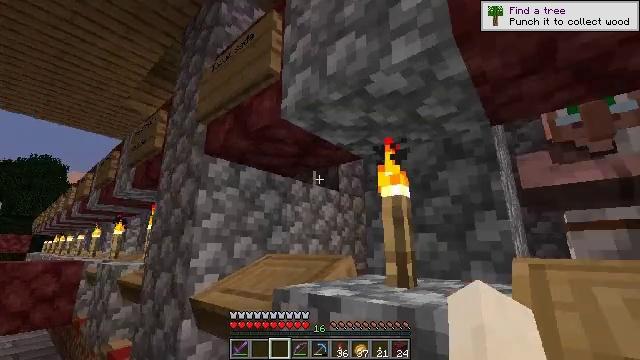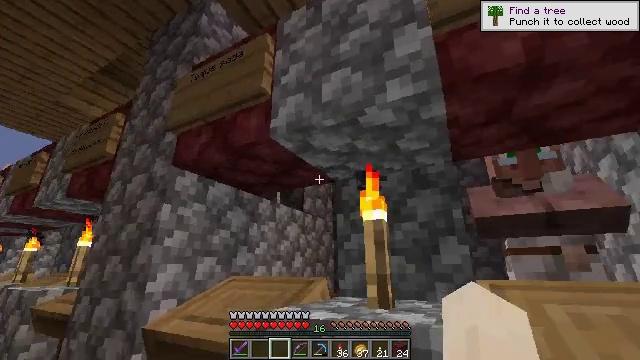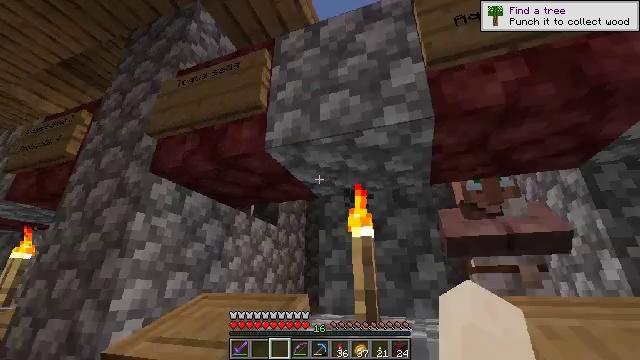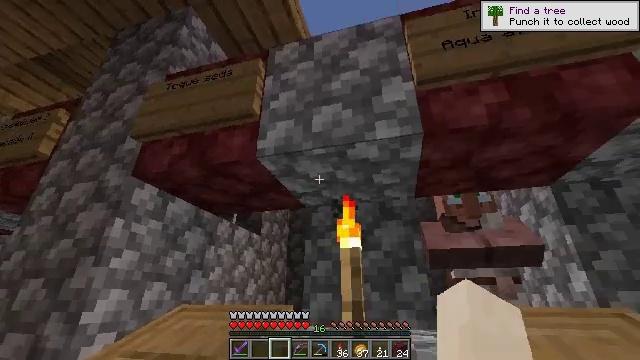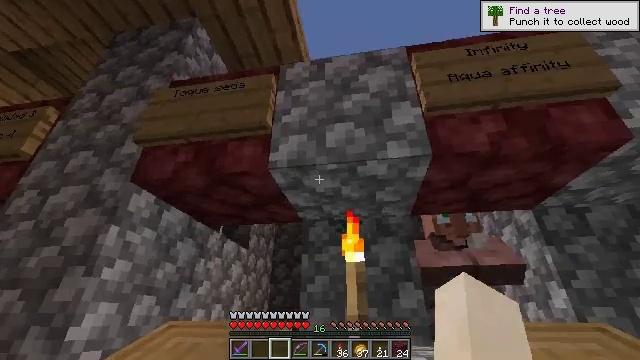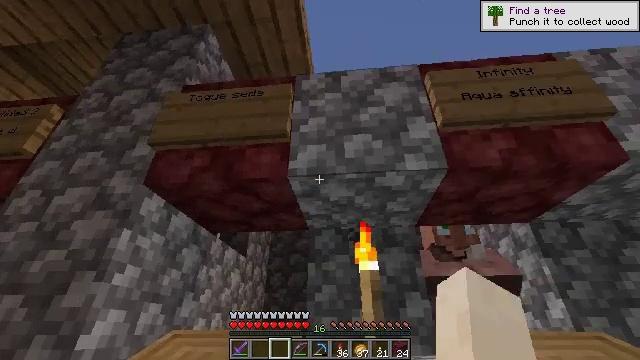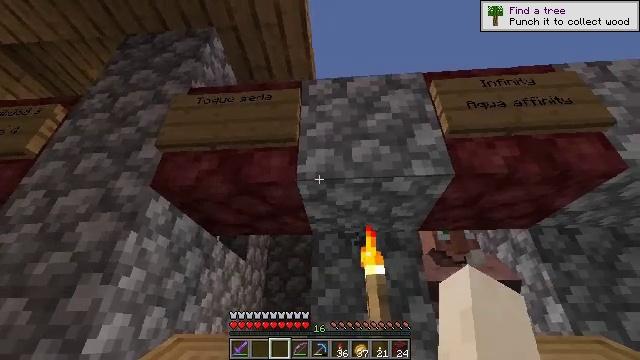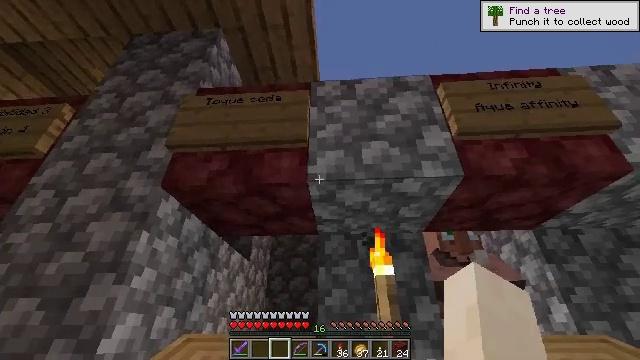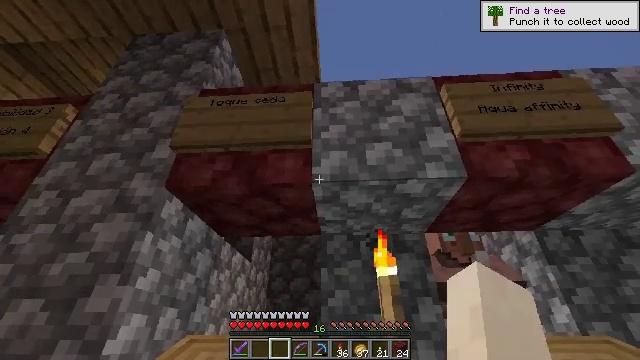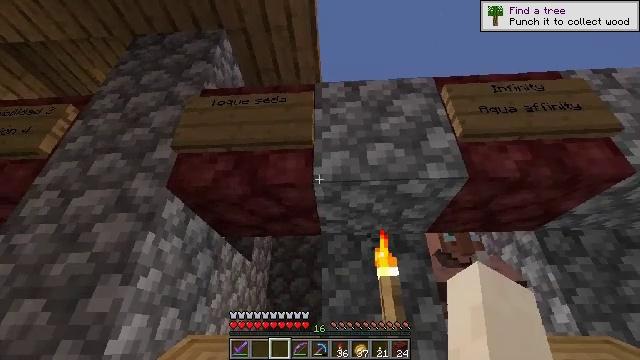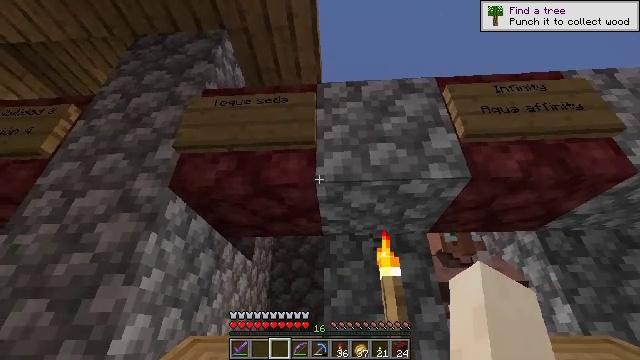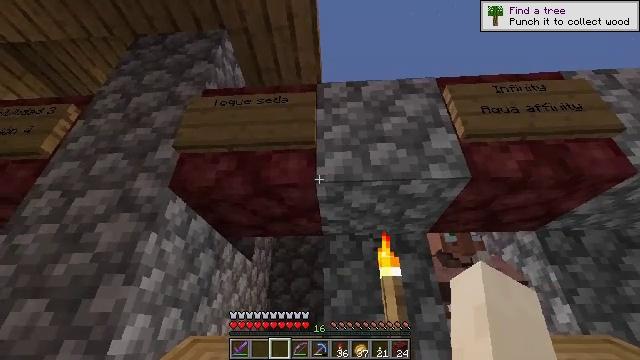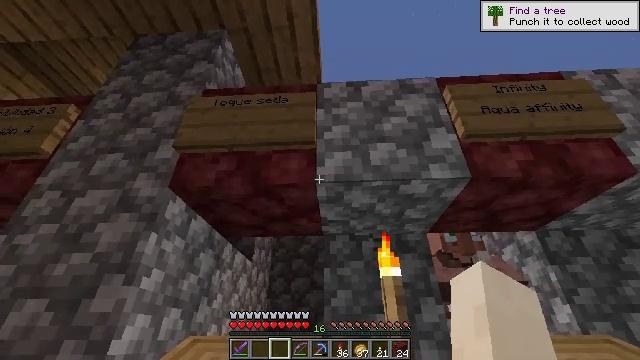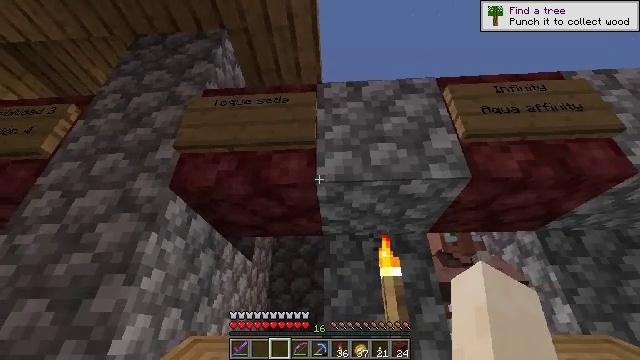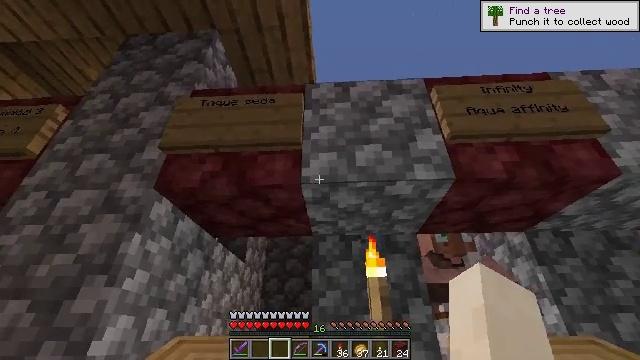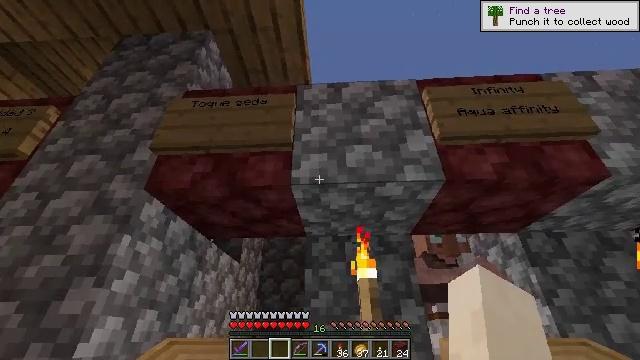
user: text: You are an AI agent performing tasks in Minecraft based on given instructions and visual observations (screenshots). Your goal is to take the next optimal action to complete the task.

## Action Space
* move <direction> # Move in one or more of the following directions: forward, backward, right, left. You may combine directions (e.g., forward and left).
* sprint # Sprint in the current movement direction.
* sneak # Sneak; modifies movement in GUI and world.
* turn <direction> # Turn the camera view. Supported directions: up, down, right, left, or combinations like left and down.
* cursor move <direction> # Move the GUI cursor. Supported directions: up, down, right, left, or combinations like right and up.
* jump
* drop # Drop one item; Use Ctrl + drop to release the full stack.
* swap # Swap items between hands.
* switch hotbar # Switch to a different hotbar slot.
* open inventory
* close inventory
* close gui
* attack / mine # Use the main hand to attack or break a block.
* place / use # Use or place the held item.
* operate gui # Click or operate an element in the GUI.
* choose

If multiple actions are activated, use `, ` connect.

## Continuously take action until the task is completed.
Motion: motion action
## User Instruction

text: Collect the oak wall sign by mining it.
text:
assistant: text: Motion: move left, turn right and up
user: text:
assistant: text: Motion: move left, turn right and up
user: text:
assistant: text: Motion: move left, turn right and up
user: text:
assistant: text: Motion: move left, turn right and up
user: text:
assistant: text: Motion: turn right and up
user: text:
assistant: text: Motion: turn right
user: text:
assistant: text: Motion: no_op
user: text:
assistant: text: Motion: no_op
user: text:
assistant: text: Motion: no_op
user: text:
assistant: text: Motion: no_op
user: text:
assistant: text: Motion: no_op
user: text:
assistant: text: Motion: no_op
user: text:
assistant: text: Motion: no_op
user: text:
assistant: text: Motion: move right
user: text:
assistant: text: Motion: move right
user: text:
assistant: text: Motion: move right
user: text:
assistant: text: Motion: move right
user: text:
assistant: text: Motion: move right
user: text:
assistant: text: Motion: move right
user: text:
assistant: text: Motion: move right
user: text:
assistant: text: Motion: move right
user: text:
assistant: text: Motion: move right
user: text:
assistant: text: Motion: move right
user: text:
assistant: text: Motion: move right
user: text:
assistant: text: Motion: move right
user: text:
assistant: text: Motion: move right
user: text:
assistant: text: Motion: move right
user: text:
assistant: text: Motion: move right
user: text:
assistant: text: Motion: move right
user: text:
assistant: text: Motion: move right